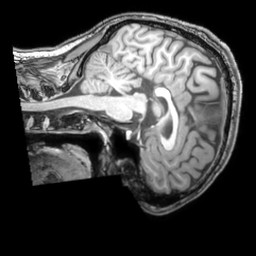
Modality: T1w
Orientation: sagittal
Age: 23
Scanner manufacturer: philips
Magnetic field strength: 3 T
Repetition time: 0.007 s
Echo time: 0.003501 s